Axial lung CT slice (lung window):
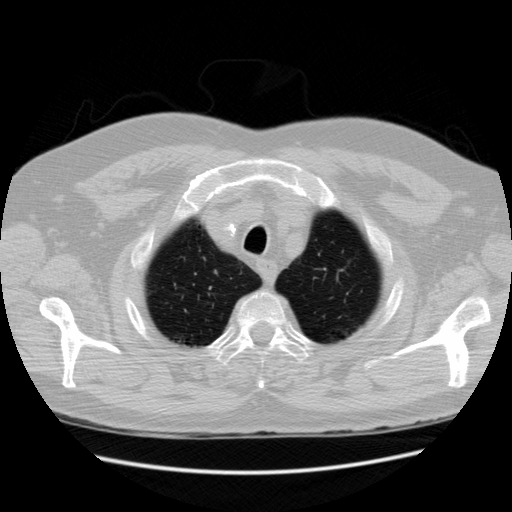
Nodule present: no